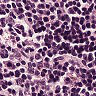
Metastatic tissue present: no